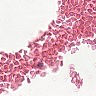
Metastatic tissue present: no